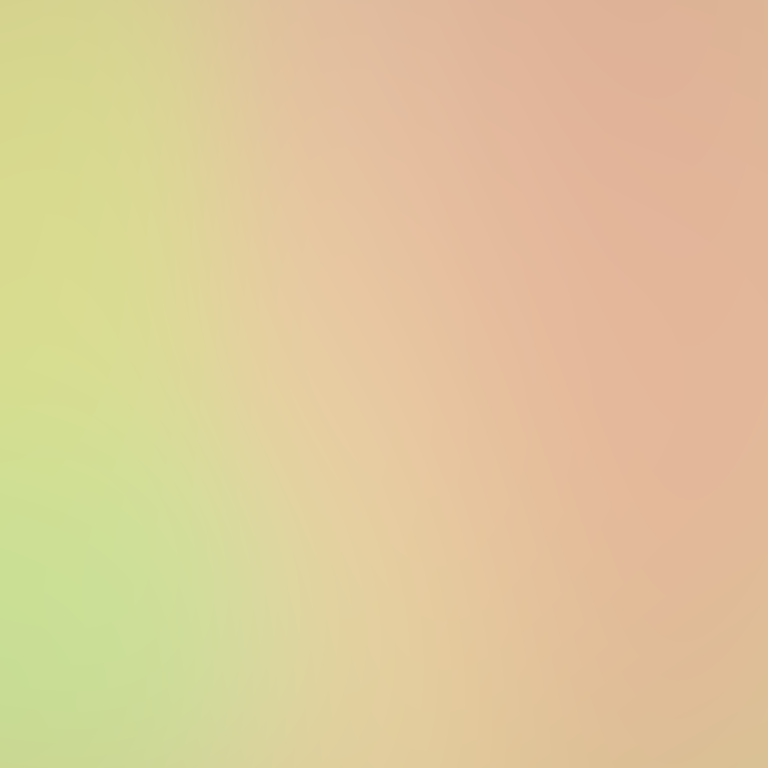
Abstract light effect, smooth gradient from soft green to warm peach, calm atmosphere, diffuse light, no room, no furniture, no objects.